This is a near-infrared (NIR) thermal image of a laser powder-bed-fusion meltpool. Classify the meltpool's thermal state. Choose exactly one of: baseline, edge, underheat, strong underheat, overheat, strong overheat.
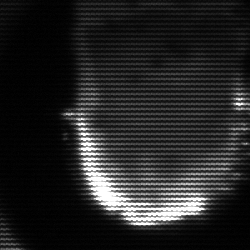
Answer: baseline